Question: My App is running fine (i.e. no crashes). During testing I have been investigating memory use. I use Android Studio (AI-<PHONE>) DDMS to output a Dump HPROF file then open it in the Eclipse Memory Analyzer. This tool describes a leak suspect:
'''
One instance of "android.graphics.Bitmap" loaded by "<system class loader>" occupies
2,536,984 (40.81%) bytes. The memory is accumulated in one instance of "byte[]"
loaded by "<system class loader>".
Keywords
byte[]
android.graphics.Bitmap
'''
Some more information from the dominator_tree:

Over the last day I have stripped the opening activity and fragment of my App to bare bones, removing all opening and reference to bitmaps, removing menus, service, everything. All that's left is one activity containing 1 fragment. The fragment has a ListView, with each list item having a simple TextView. No bitmaps are used. I can show the code in a later edit to this question if needed.
I am testing this stripped-down App on a phone and a tablet. I install the App, start it, see the list displayed by the first fragment, then exit. Via DDMS I cause a GC then do the heap dump and examine it in the Eclipse memory Analyzer. For both the phone and the tablet I see the "potential" memory leak.
My test phone, which uses a cynogenmod ROM, has a performance setting option to "Allow Purging of Assets" (see <URL>. When I enable this feature my potential memory leak disappears. This makes me think there isn't a problem with my App after all, but its some system behaviour that I don't understand.
Some questions:
1. Is this likely a memory leak in my App?
2. If my test App is not using bitmaps or drawables, why is memory for a bitmap be allocated? What can I check?
3. Do you have any words of wisdom regarding interpreting which potential memory leaks reported by the Eclipse memory Analyzer can be ignored?
Thanks in advance. I come from an embedded real-time C background so get very nervous when I see memory leaks!
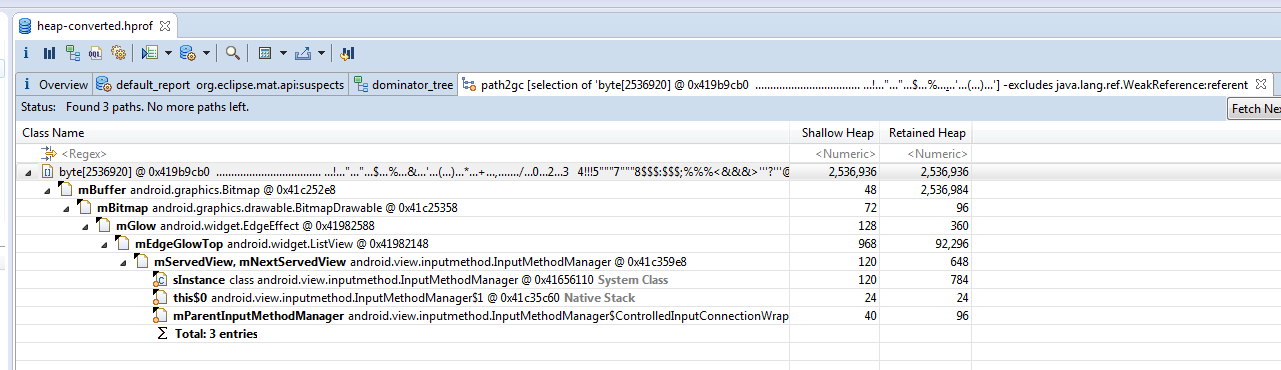
Answer: This bitmap is system-related and not a memory leak in the App. I came to this conclusion via posts <URL>.
For anyone reading this I'd like to bring to your attention another very useful post that showed me how to view the bitmaps that are pointed to by the Eclipse Memory Analyzer tool. This can really help with debugging. See <URL>